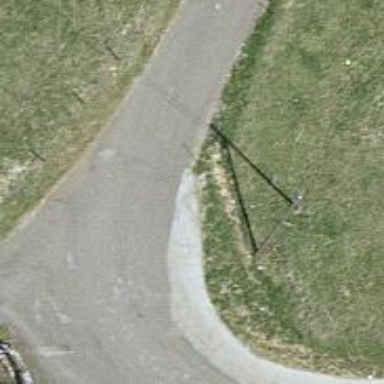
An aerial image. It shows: Unclassified road with asphalt surface.